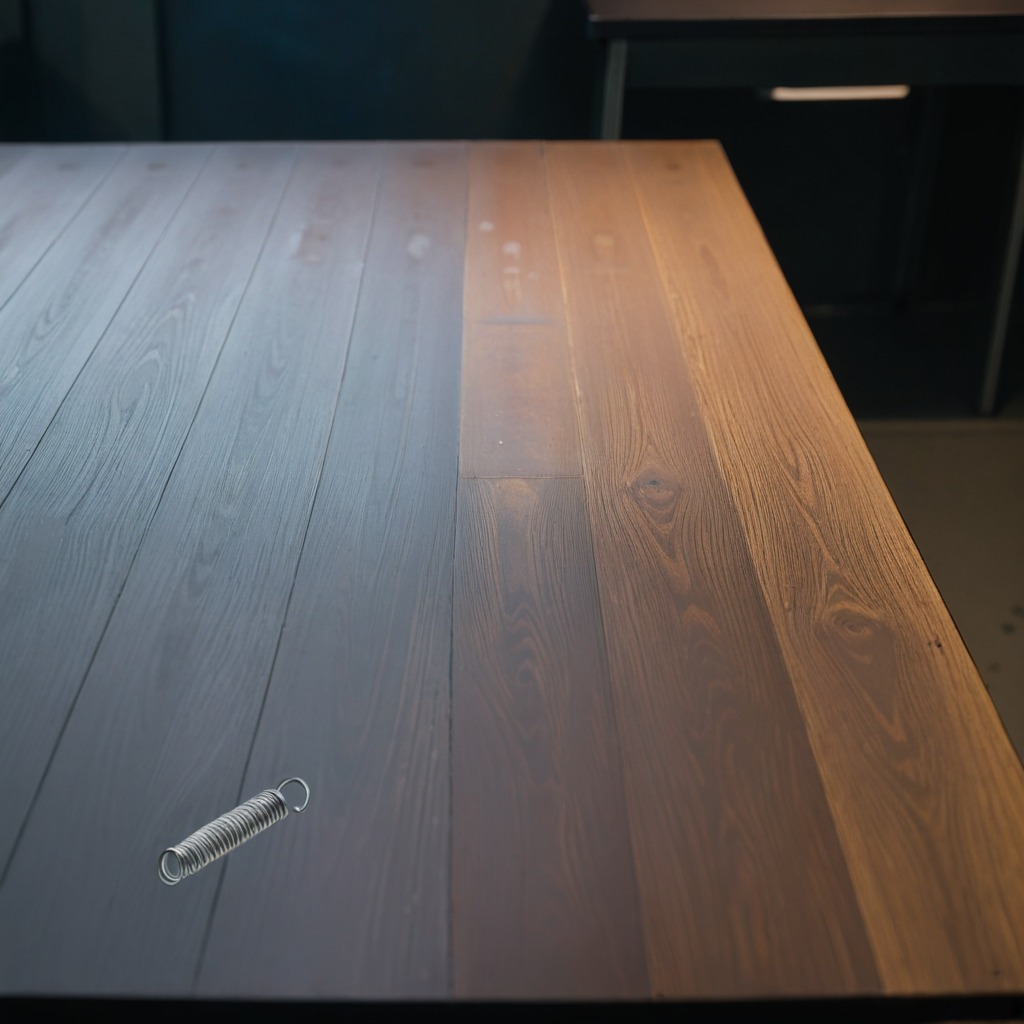
A coiled metal spring lies on a old table with faint burn marks in a small garage at twilight.